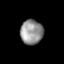
Tissue: prostate
Cell type: Epithelial cells
Senescence score: 0.3444
Nuclear area (px): 541
Mean DAPI intensity: 147.617